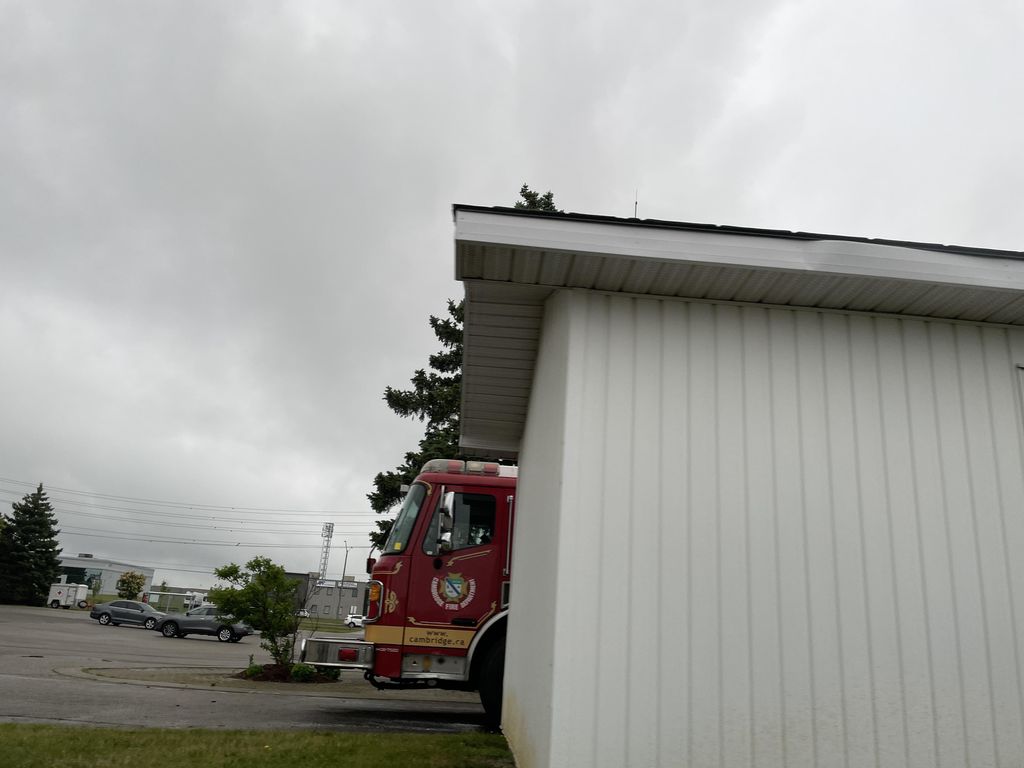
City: kitchener-waterloo